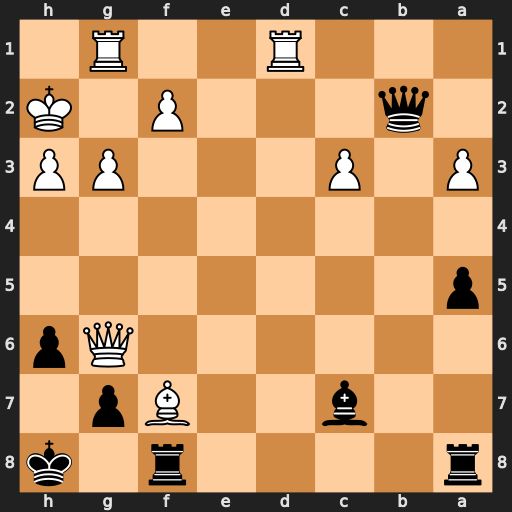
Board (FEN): r4r1k/2b2Bp1/6Qp/p7/8/P1P3PP/1q3P1K/3R2R1
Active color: b
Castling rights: -
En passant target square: -
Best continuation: Qxf2+ Rg2 Qxf7 Qxf7 Rxf7